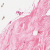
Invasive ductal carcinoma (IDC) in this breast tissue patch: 0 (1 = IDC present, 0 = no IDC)